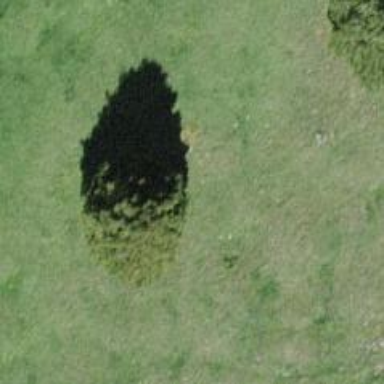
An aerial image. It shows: Needle-leaved tree in nature.